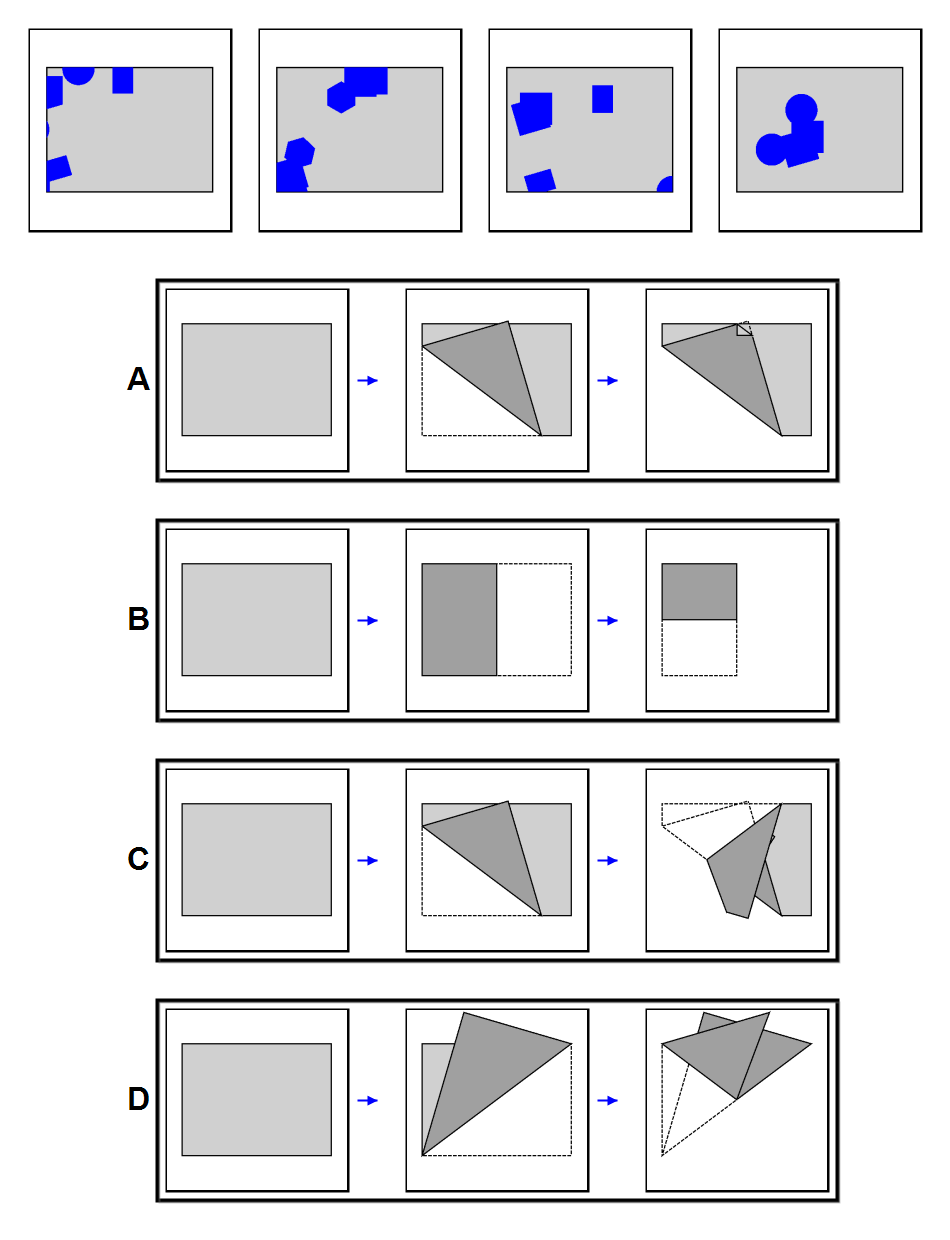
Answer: A